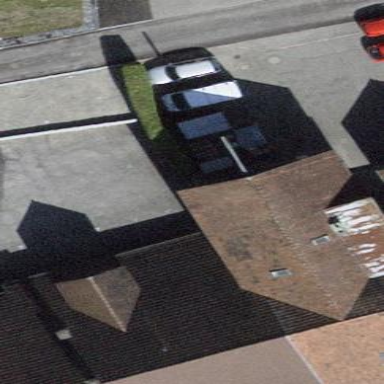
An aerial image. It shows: Building with apartments featuring tiled roof.